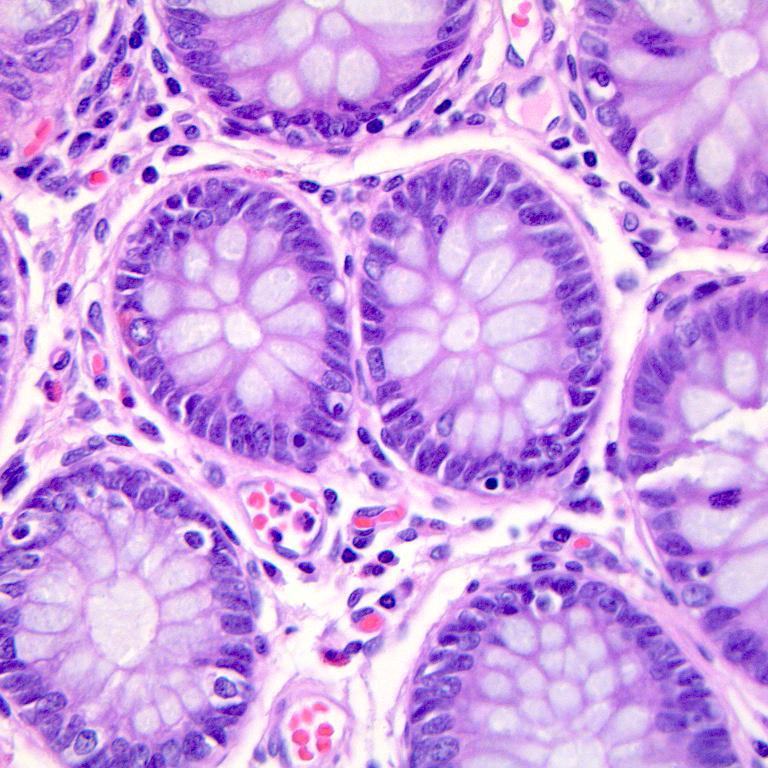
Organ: colon
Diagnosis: benign